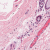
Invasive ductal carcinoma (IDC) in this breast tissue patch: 0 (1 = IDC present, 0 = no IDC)